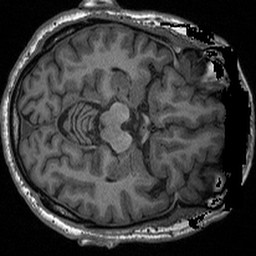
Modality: T1w
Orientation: axial
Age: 59
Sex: male